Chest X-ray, PA view. Patient: 15 years old, sex F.
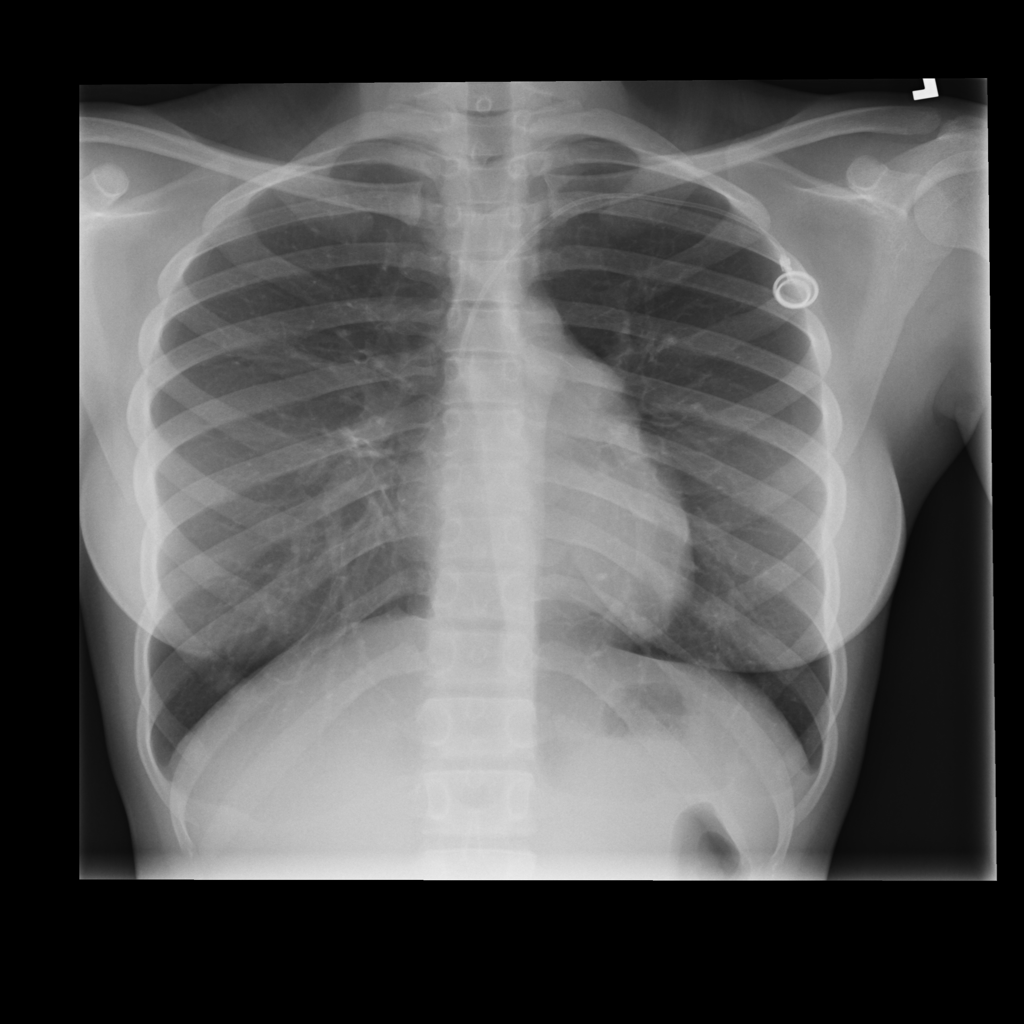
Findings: No Finding